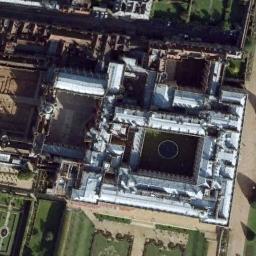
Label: palace